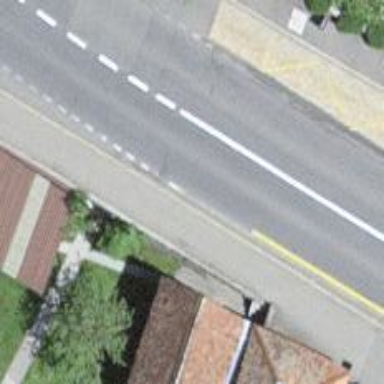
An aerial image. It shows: Bus stop with stop position for public transport.